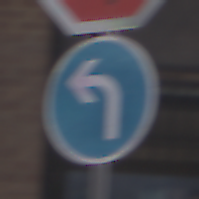
Verkehrszeichen: VorgeschriebeneFahrtrichtungLinks
Zusatzzeichen oben: Stop
Umgebung: Outdoor, Urban
Tageszeit: MorningAfternoon
Wetter: Overcast
Licht: Natural
Jahreszeit: NotSpecified
Kontrast: LowContrast